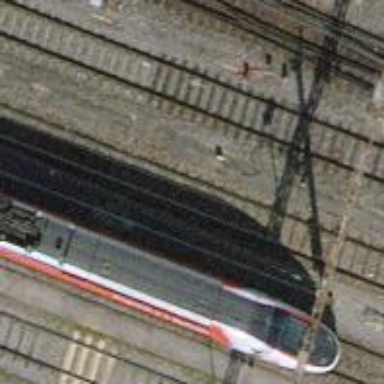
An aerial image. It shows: Contact line indicates electrification.